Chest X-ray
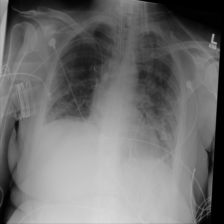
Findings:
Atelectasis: positive
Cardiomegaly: negative
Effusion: negative
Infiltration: positive
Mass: negative
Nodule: negative
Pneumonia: negative
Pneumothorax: negative
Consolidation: negative
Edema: negative
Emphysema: negative
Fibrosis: negative
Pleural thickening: negative
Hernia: negative